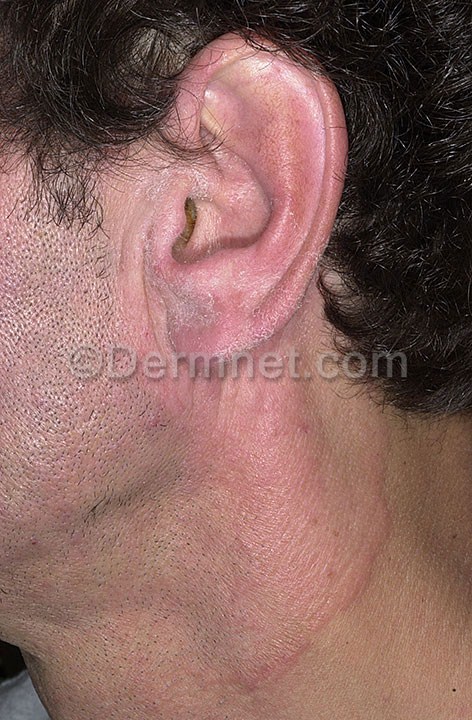
Disease: Tinea Ringworm Candidiasis and other Fungal Infections